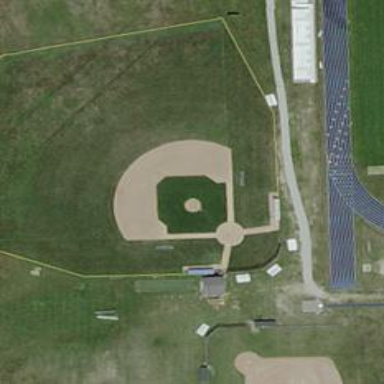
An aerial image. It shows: Baseball pitch for leisure and sports activities.